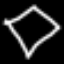
Label: diamond